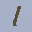
Label: 1